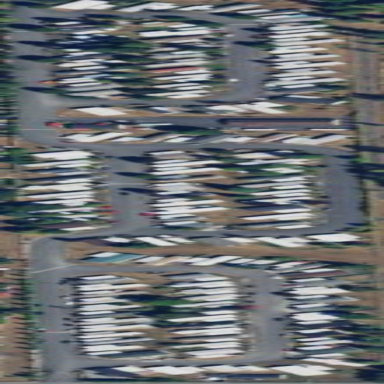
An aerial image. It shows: Residential area with mobile homes.